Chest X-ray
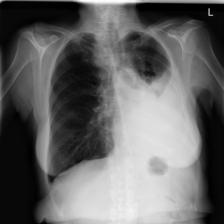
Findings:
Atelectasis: negative
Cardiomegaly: negative
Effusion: negative
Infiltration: negative
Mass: negative
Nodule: negative
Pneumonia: negative
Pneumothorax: negative
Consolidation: negative
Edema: negative
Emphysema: negative
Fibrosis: negative
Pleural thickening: negative
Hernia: negative